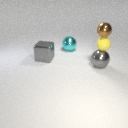
small yellow rubber sphere below small brown metal sphere